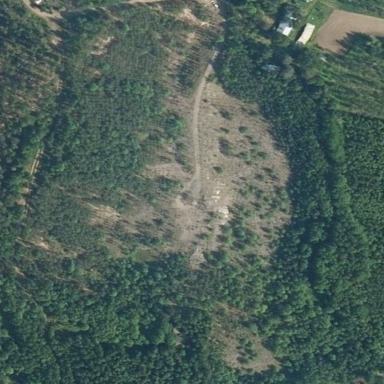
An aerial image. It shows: Logging area surrounded by scrub vegetation.